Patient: sex F, age 76
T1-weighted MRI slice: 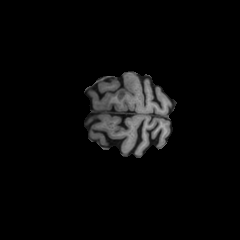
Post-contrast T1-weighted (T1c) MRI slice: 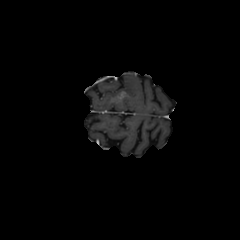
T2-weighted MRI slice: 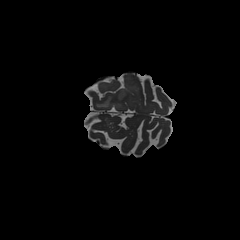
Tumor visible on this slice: yes
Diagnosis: Glioblastoma, IDH-wildtype
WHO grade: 4